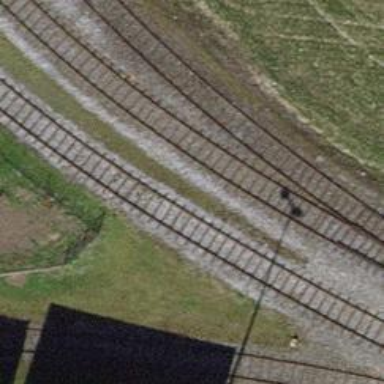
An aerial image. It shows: Single railway spur track.